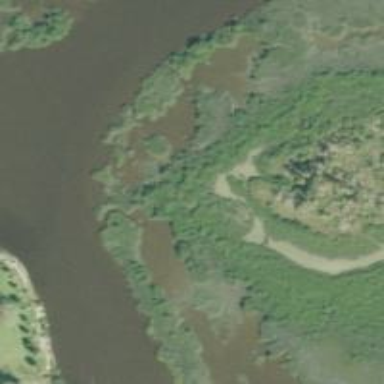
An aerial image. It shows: Marsh wetland.